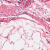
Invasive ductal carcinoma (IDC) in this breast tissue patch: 0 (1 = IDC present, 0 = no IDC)